Lunar surface albedo tile
Center latitude: 28.085
Center longitude: -39.096
Resolution (meters per pixel, mean): 124.39
Tile area (km^2): 15151.49
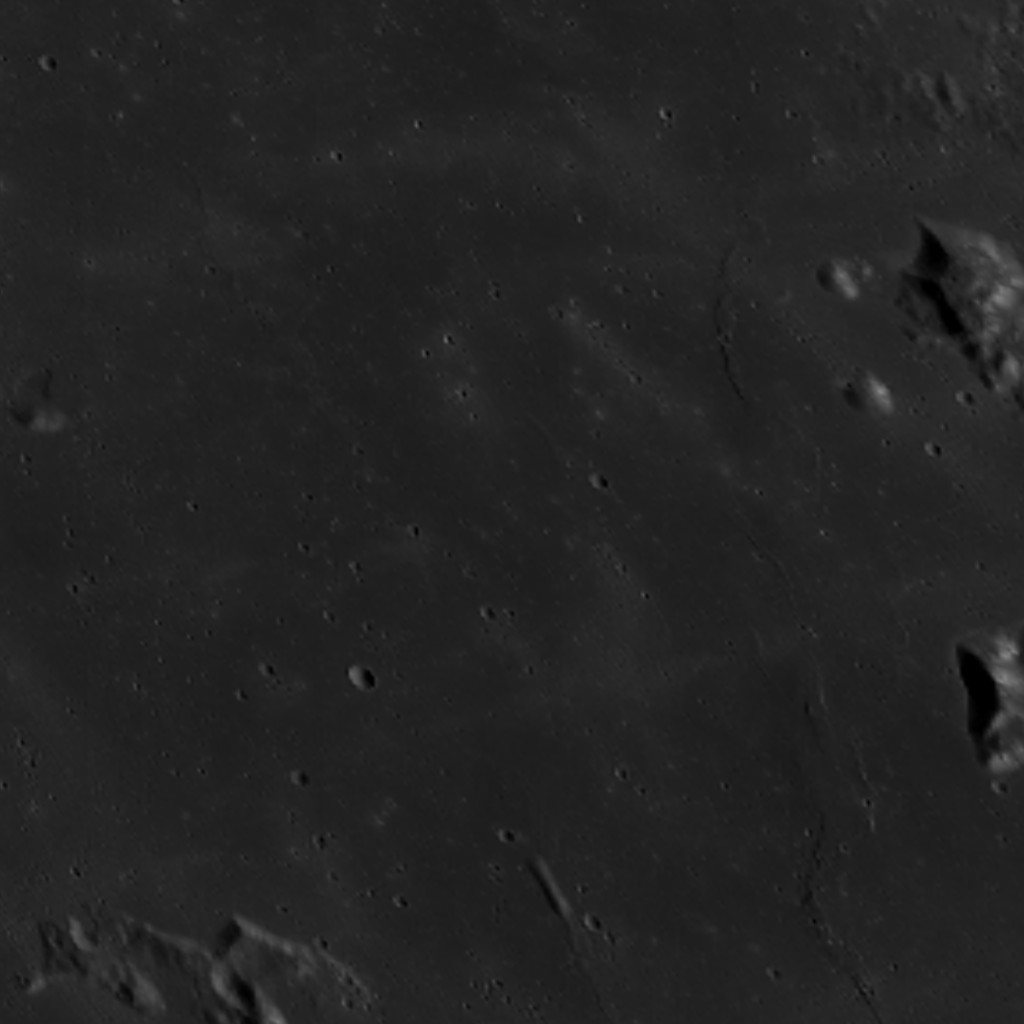